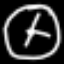
Label: clock